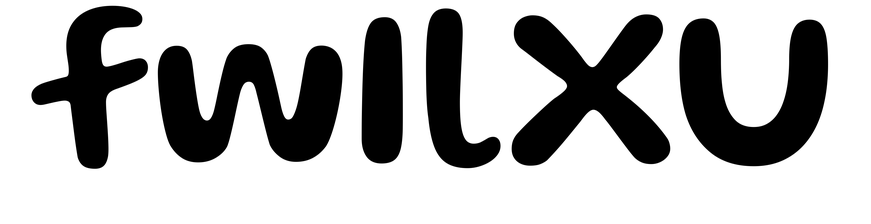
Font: Gluten_Medium